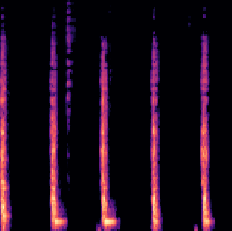
Sound class: Clock tick